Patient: sex M, age 48
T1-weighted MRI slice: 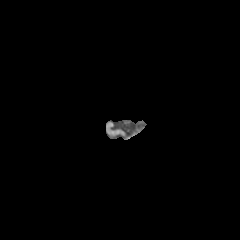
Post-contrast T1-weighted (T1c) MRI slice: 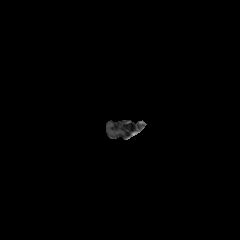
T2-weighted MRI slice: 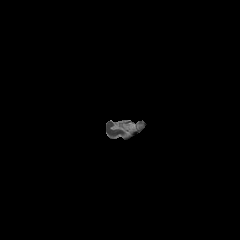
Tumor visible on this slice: no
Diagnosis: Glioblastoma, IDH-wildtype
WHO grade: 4